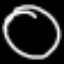
Label: clock